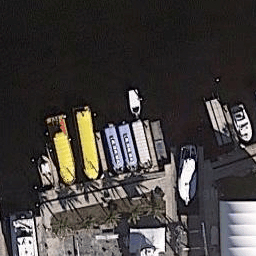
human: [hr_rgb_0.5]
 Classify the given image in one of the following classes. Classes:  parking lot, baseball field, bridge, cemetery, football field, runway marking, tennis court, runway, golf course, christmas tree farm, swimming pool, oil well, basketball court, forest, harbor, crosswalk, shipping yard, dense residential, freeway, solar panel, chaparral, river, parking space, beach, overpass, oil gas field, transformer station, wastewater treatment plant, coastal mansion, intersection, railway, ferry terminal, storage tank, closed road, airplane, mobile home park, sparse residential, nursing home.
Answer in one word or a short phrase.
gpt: harbor